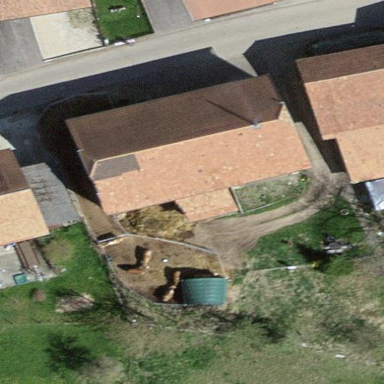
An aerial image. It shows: Farm building.